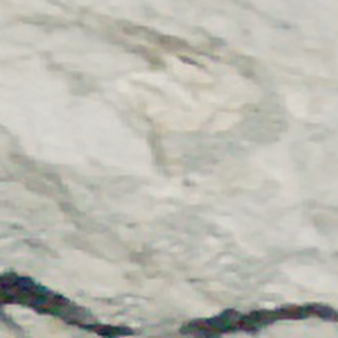
Label: other